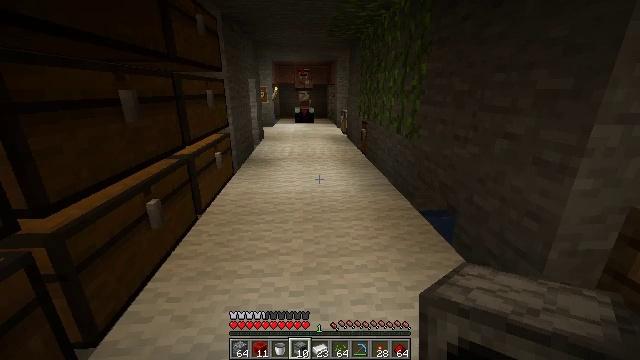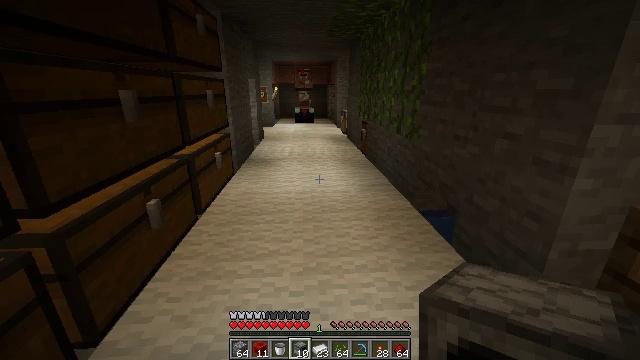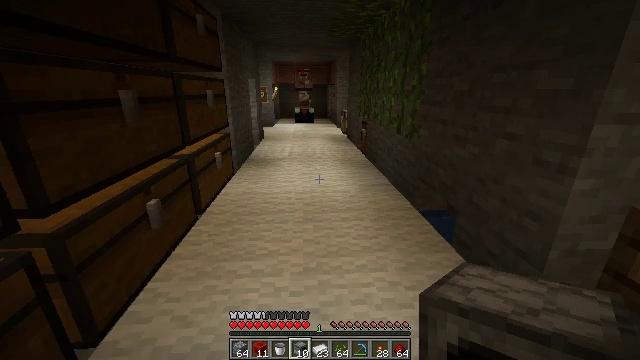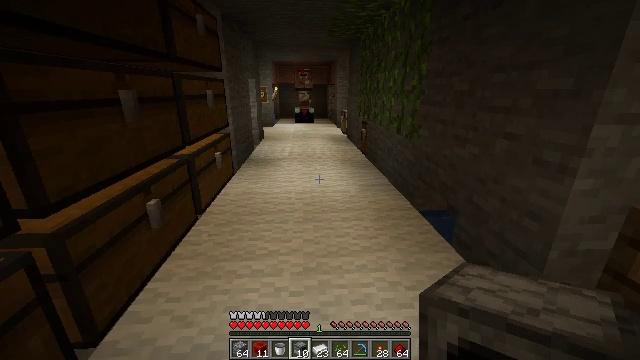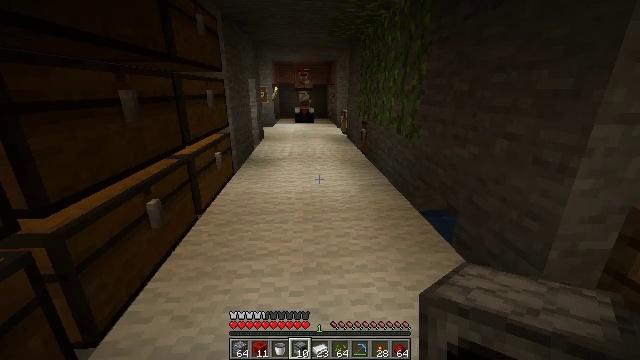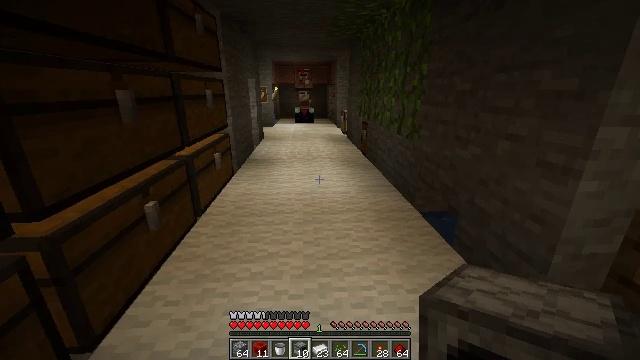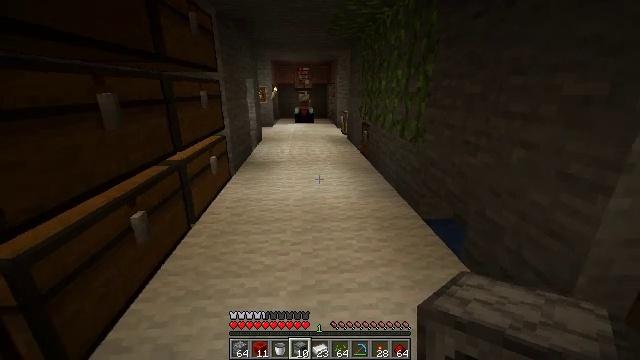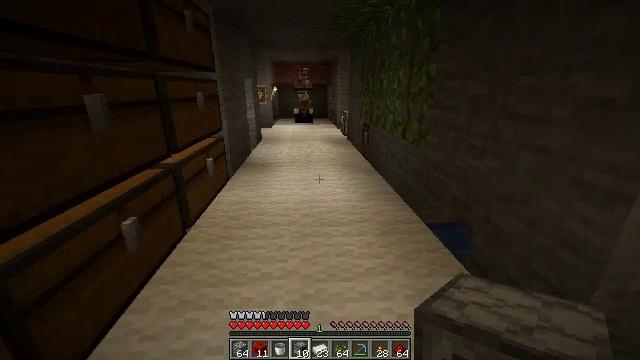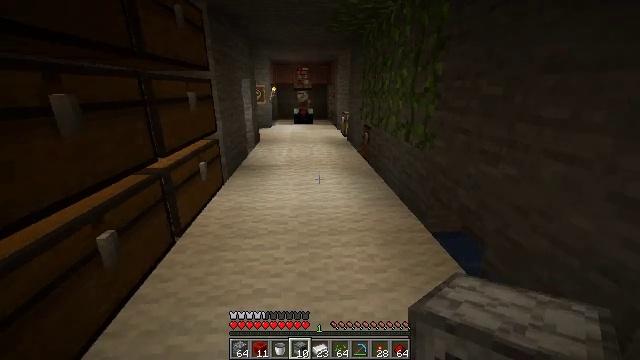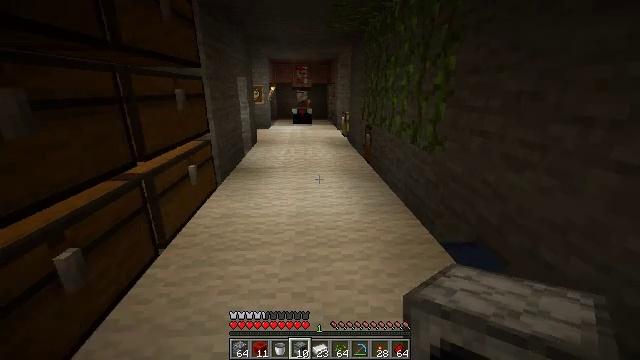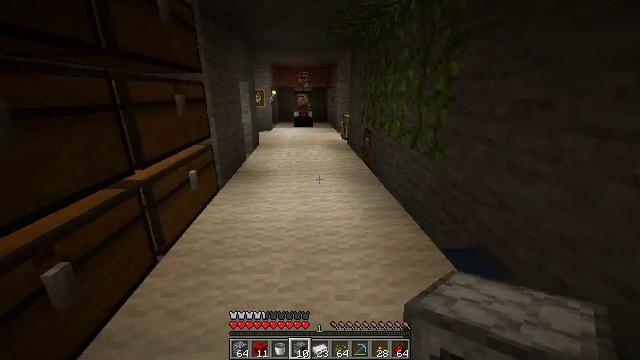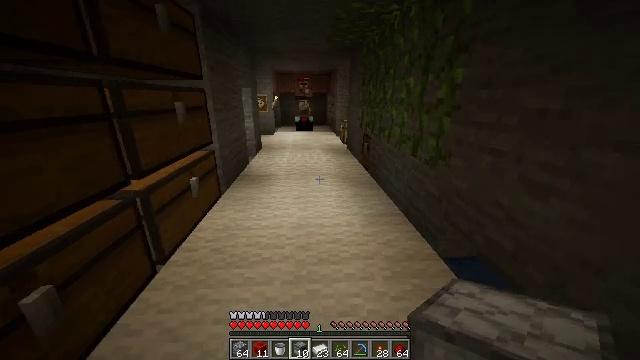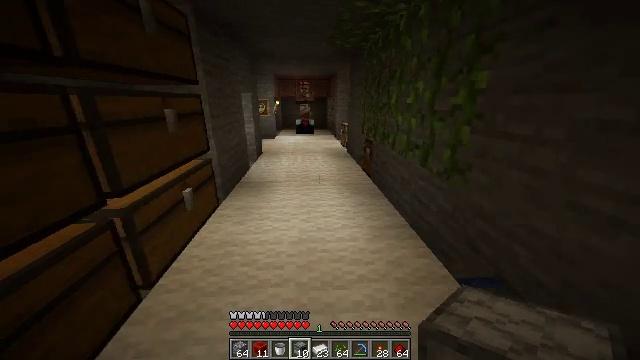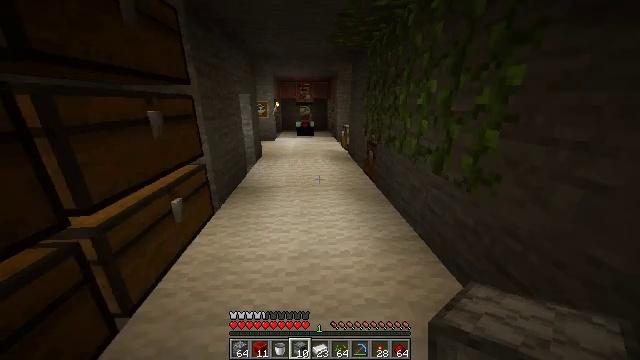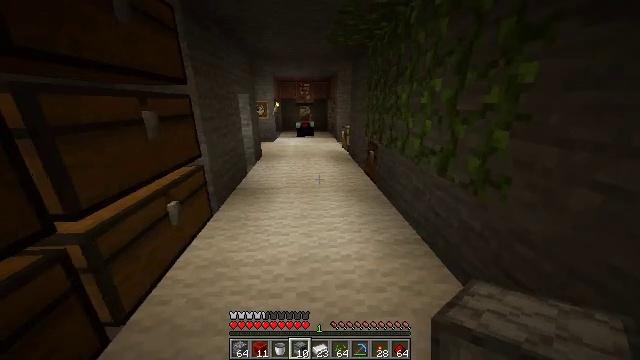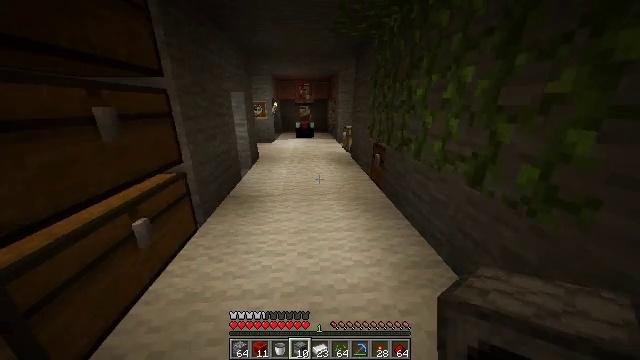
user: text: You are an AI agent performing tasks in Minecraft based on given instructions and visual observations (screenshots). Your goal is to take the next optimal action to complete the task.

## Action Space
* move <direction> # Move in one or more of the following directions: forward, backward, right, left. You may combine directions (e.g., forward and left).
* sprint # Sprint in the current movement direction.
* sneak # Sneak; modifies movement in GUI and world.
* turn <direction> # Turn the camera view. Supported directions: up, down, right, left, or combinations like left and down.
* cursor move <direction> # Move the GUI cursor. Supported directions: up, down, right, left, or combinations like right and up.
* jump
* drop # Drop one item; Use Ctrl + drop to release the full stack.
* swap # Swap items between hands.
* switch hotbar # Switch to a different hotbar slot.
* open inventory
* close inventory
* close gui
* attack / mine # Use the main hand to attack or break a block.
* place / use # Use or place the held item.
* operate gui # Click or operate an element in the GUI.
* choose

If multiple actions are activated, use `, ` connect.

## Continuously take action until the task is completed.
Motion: motion action
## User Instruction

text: Craft a blast furnace using a regular furnace, iron ingots, and smooth stone.
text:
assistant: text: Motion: no_op
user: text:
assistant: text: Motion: no_op
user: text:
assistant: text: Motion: no_op
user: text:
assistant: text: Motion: no_op
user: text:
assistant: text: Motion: move forward
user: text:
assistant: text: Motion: move forward
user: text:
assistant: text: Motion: move forward
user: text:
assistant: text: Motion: move forward
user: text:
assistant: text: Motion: move forward, sprint
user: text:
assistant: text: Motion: move forward, sprint
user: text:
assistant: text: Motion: move forward
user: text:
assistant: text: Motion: move forward
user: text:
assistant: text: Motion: move forward
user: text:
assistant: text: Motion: move forward
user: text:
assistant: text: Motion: move forward
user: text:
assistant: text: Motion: move forward
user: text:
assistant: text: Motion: move forward
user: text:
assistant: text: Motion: move forward
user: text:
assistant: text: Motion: move forward
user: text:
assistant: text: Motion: move forward
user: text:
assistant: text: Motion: move forward
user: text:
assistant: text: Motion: move forward
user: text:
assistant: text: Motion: move forward
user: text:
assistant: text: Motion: move forward
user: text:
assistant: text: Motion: no_op
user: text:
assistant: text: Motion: no_op
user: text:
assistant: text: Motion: no_op
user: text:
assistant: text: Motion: no_op
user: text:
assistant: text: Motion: no_op
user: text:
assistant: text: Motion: no_op